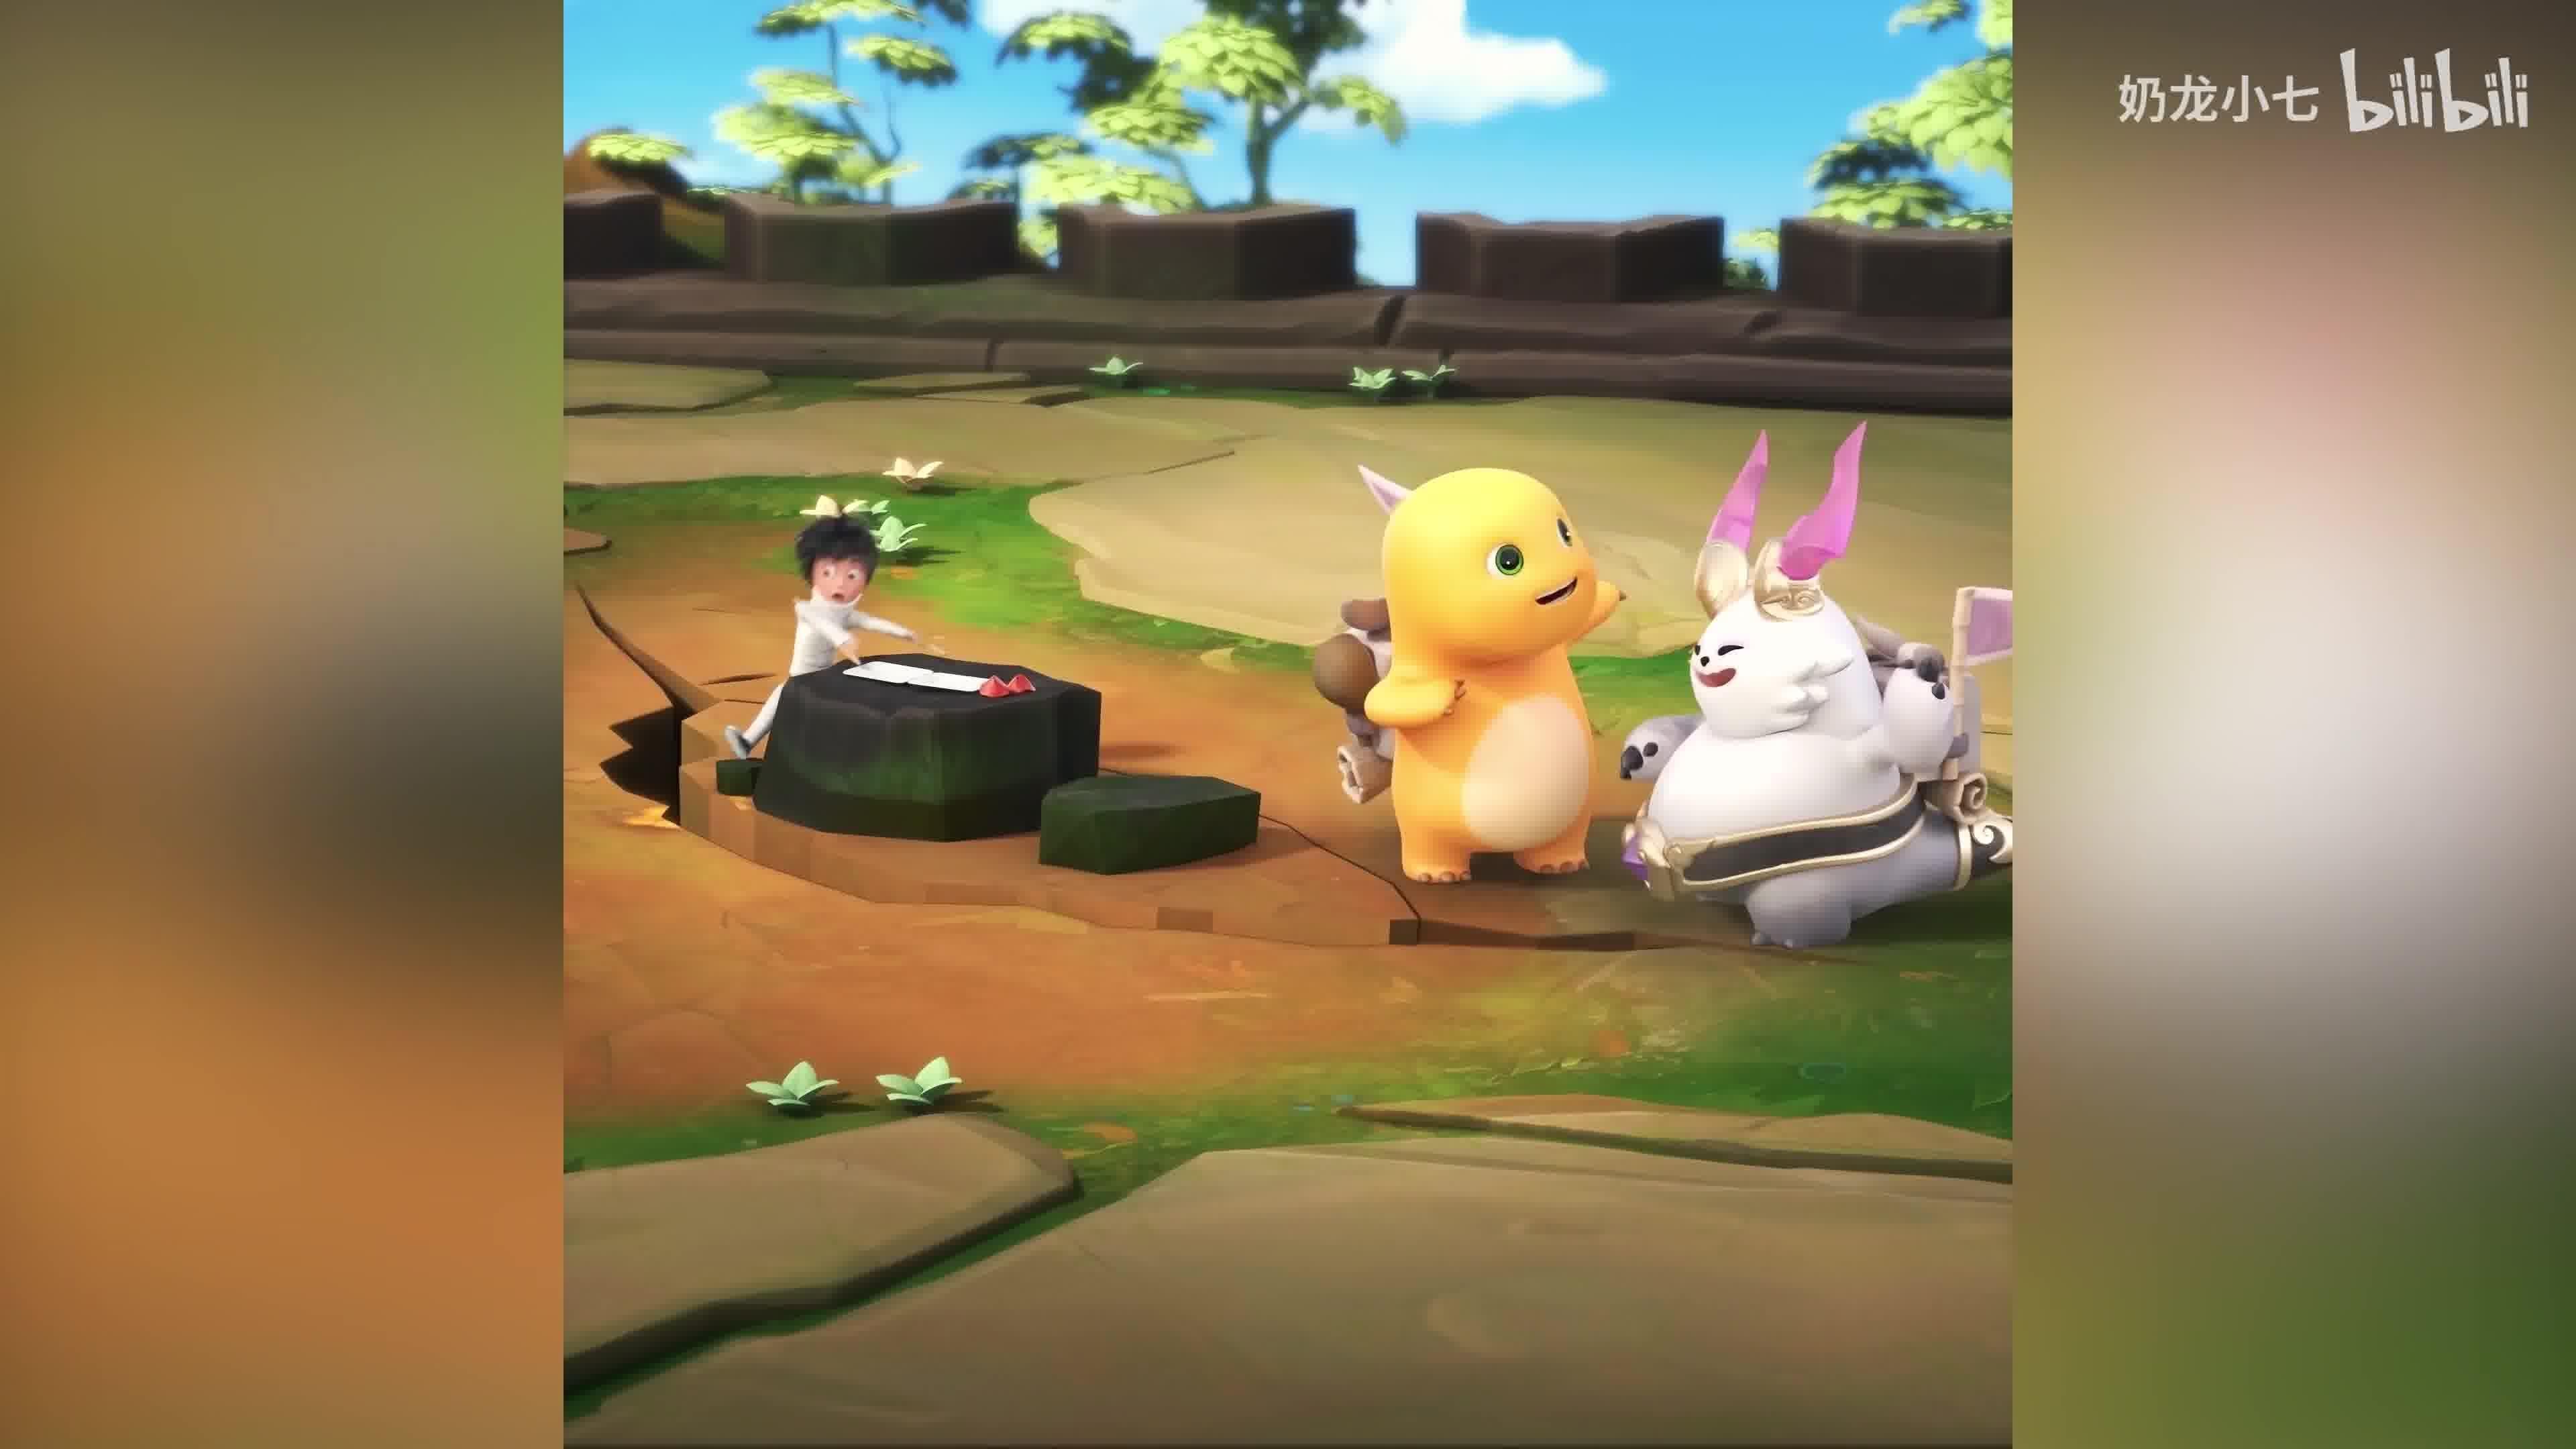
Label: nailong